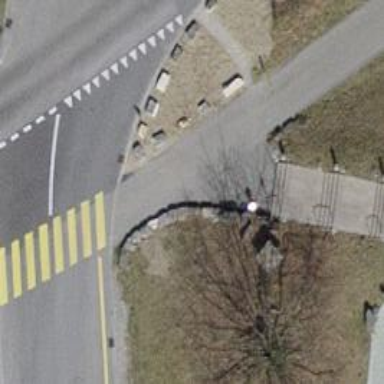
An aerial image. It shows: Cycleway.